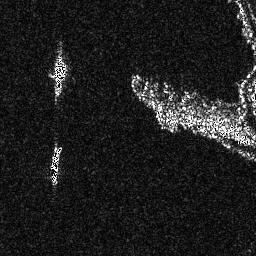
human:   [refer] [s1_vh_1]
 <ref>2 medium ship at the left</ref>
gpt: <box>[[19, 22, 25, 37, 0]], [[18, 56, 24, 72, 0]]</box>